Question: I've removed header, footer and borders from RadDataForm:
'''
<t:RadDataForm ItemsSource="{Binding Item}" MinHeight="300" MinWidth="300"
AutoEdit="True" BorderThickness="0" Background="Transparent"
CommandButtonsVisibility="None" BorderBrush="Transparent"
ValidationSummaryVisibility="Collapsed" />
'''
But two lines still present. How to remove horizontal lines?

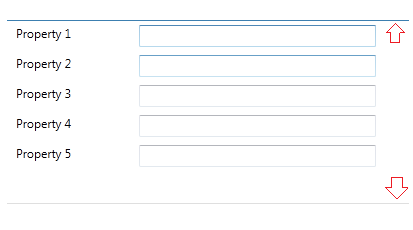
Answer: Have you ever tried to style a control by using Blend?
Note that I use Silverlight, but it should be the same.
However put this property into you RadDataForm control:
'''
Style="{StaticResource RadDataFormStyle1}"
'''
Now it should look like this:
'''
<t:RadDataForm ItemsSource="{Binding Item}" MinHeight="300" MinWidth="300"
AutoEdit="True" BorderThickness="0" Background="Transparent"
CommandButtonsVisibility="None" BorderBrush="Transparent"
ValidationSummaryVisibility="Collapsed"
Style="{StaticResource RadDataFormStyleNoBorders}" />
'''
Now you have to set a style resource. You can put the style resource into app.xaml or in the same page of the control.
For example I have an 'sdk:Page'. For embed the Style in the same page of the control you have to do this:
'''
<sdk:Page
xmlns="http://schemas.microsoft.com/winfx/2006/xaml/presentation"
xmlns:x="http://schemas.microsoft.com/winfx/2006/xaml"
xmlns:i="http://schemas.microsoft.com/expression/2010/interactivity"
xmlns:d="http://schemas.microsoft.com/expression/blend/2008"
xmlns:mc="http://schemas.openxmlformats.org/markup-compatibility/2006"
xmlns:data="clr-namespace:System.Windows.Controls;assembly=System.Windows.Controls.Data"
xmlns:sdk="http://schemas.microsoft.com/winfx/2006/xaml/presentation/sdk"
xmlns:t="http://schemas.telerik.com/2008/xaml/presentation"
[other page things...]
......>
<!-- COPY FROM HERE, REPLACE ALL "telerik:" with yours "t:" and "sdk:" with your page namespace -->
<sdk:Page.Resources>
<SolidColorBrush x:Key="DataForm_HeaderOuterBorder" Color="#FF282828"/>
<SolidColorBrush x:Key="DataForm_HeaderInnerBorder" Color="#FFB5B5B5"/>
<LinearGradientBrush x:Key="DataForm_HeaderBackground" EndPoint="0.5,1" StartPoint="0.5,0">
<GradientStop Color="#FF5B5B5B" Offset="1"/>
<GradientStop Color="#FF868686"/>
<GradientStop Color="#FF4F4F4F" Offset="0.42"/>
<GradientStop Color="#FF0E0E0E" Offset="0.43"/>
</LinearGradientBrush>
<SolidColorBrush x:Key="DataForm_HeaderForeground" Color="White"/>
<Telerik_Windows_Controls_Data_DataForm:DescriptionVisibilityConverter x:Key="DescriptionVisibilityConverter"/>
<SolidColorBrush x:Key="DataFormPanel_Border" Color="#FF848484"/>
<LinearGradientBrush x:Key="DataForm_FooterPanel_Background" EndPoint="0.5,1" StartPoint="0.5,0">
<GradientStop Color="#FFB5B5B5"/>
<GradientStop Color="#FFF0F0F0" Offset="0.5"/>
</LinearGradientBrush>
<LinearGradientBrush x:Key="Background_Disabled" EndPoint="0.5,1" StartPoint="0.5,0">
<GradientStop Color="#7F000000"/>
<GradientStop Color="#7F000000" Offset="1"/>
<GradientStop Color="#33000000" Offset="0.5"/>
</LinearGradientBrush>
<telerik:InvertedBooleanToVisibilityConverter x:Key="InvertedBooleanToVisibilityConverter"/>
<ControlTemplate x:Key="RadDataFormTemplate" TargetType="telerik:RadDataForm">
<Border x:Name="PART_RootElement" BorderBrush="{TemplateBinding BorderBrush}" BorderThickness="{TemplateBinding BorderThickness}">
<Grid x:Name="PART_DataFormGrid" Background="{TemplateBinding Background}">
<Grid.RowDefinitions>
<RowDefinition Height="Auto"/>
<RowDefinition Height="Auto"/>
<RowDefinition Height="*"/>
<RowDefinition Height="Auto"/>
<RowDefinition Height="Auto"/>
</Grid.RowDefinitions>
<Border x:Name="Header" BorderBrush="{StaticResource DataForm_HeaderOuterBorder}" BorderThickness="1" Margin="-1,-1,-1,0" Visibility="{Binding Header, Converter={StaticResource DescriptionVisibilityConverter}, RelativeSource={RelativeSource TemplatedParent}}">
<Border BorderBrush="{StaticResource DataForm_HeaderInnerBorder}" BorderThickness="1" Background="{StaticResource DataForm_HeaderBackground}">
<ContentControl x:Name="PART_ContentPresenter" Content="{TemplateBinding Header}" Foreground="{StaticResource DataForm_HeaderForeground}" FontWeight="Bold" HorizontalContentAlignment="Stretch" Margin="4,6,4,6" VerticalAlignment="Center" VerticalContentAlignment="Top"/>
</Border>
</Border>
<Telerik_Windows_Controls_Data_DataForm:CollectionNavigator x:Name="CollectionNavigator" Grid.Row="1" telerik:StyleManager.Theme="{StaticResource Theme}" BorderBrush="{x:Null}"/>
<Border BorderThickness="0,0,0,1" Grid.Row="2">
<ScrollViewer x:Name="PART_ItemsScrollViewer" ScrollViewer.HorizontalScrollBarVisibility="Auto" IsTabStop="False" telerik:StyleManager.Theme="{StaticResource Theme}" ScrollViewer.VerticalScrollBarVisibility="Auto">
<StackPanel Orientation="Vertical">
<Telerik_Windows_Controls_Data_DataForm:AutoGeneratedFieldsPresenter x:Name="PART_AutoGeneratedFieldsPresenter" AutoGenerateFields="{Binding AutoGenerateFields, RelativeSource={RelativeSource TemplatedParent}}" CurrentItem="{Binding CurrentItem}" telerik:StyleManager.Theme="{StaticResource Theme}"/>
<ContentPresenter x:Name="PART_FieldsContentPresenter" Content="{Binding CurrentItem}"/>
</StackPanel>
</ScrollViewer>
</Border>
<Telerik_Windows_Controls_Data_DataForm:DataFormValidationSummary x:Name="PART_ValidationSummary" Grid.Row="3" telerik:StyleManager.Theme="{StaticResource Theme}" Visibility="{TemplateBinding ValidationSummaryVisibility}"/>
<Border x:Name="FooterPanel_Background" Background="{StaticResource DataForm_FooterPanel_Background}" Grid.Row="4">
<StackPanel x:Name="PART_FooterPanel" HorizontalAlignment="Right" Orientation="Horizontal">
<telerik:RadButton x:Name="PART_CommitButton" Content="{TemplateBinding CommitButtonContent}" Command="controls:RadDataFormCommands.CommitEdit" Margin="2,4,4,4" MinWidth="48" MinHeight="20" telerik:StyleManager.Theme="{StaticResource Theme}" Visibility="{Binding CommitButtonVisibility}"/>
<telerik:RadButton x:Name="PART_CancelButton" Content="{TemplateBinding CancelButtonContent}" Command="controls:RadDataFormCommands.CancelEdit" Margin="2,4,4,4" MinWidth="48" MinHeight="20" telerik:StyleManager.Theme="{StaticResource Theme}" Visibility="{Binding CancelButtonVisibility}"/>
</StackPanel>
</Border>
<Border x:Name="Background_Disabled" Background="{StaticResource Background_Disabled}" IsHitTestVisible="False" Grid.RowSpan="5" Visibility="{Binding IsEnabled, Converter={StaticResource InvertedBooleanToVisibilityConverter}, RelativeSource={RelativeSource TemplatedParent}}"/>
</Grid>
</Border>
</ControlTemplate>
<SolidColorBrush x:Key="DataField_Foreground" Color="Black"/>
<Style x:Key="RadDataFormNoBorders" TargetType="telerik:RadDataForm">
<Setter Property="Template" Value="{StaticResource RadDataFormTemplate}"/>
<Setter Property="Foreground" Value="{StaticResource DataField_Foreground}"/>
<Setter Property="BorderBrush" Value="{StaticResource ControlOuterBorder}"/>
<Setter Property="Background" Value="{StaticResource ControlBackground}"/>
<Setter Property="BorderThickness" Value="1"/>
</Style>
</sdk:Page.Resources>
<!-- STOP COPING HERE, NOW YOU CAN PASTE, REMEMBER TO REPLACE --> ........
'''
Alternatively you can try to use the theming property provided by Telerik:
'''
telerik:Theming.Theme="Transparent"
'''
this property allow you to don't style the control, but it changes the appearance of all your control, and it is possible that you don't like this theme.